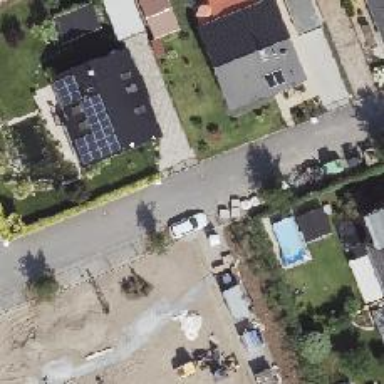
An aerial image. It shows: Smooth asphalt road in residential area.